Field crop: tomato
Growth stage: 2
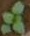
Species: solanum